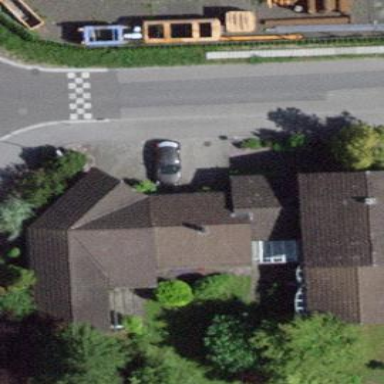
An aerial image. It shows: Detached building.